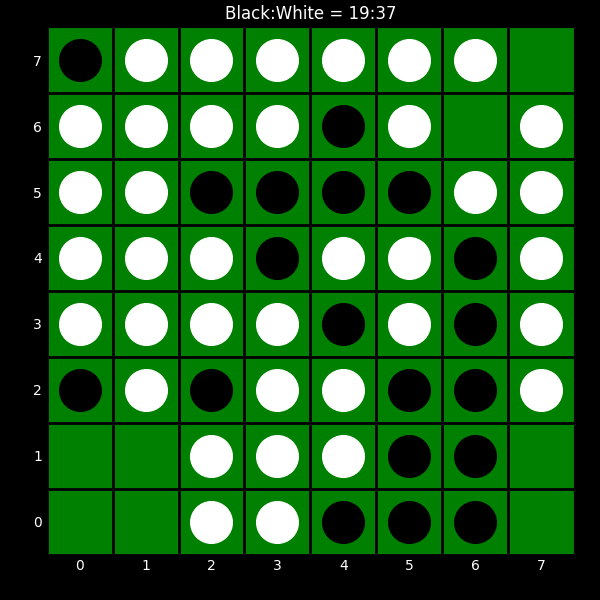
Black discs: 19
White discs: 37